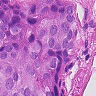
Metastatic tissue present: yes